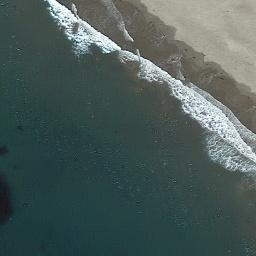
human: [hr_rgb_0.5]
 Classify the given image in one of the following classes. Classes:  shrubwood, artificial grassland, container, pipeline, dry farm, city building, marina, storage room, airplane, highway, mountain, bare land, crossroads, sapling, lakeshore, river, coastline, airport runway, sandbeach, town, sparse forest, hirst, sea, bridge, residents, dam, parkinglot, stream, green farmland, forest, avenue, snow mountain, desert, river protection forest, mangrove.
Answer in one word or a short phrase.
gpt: coastline